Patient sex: M
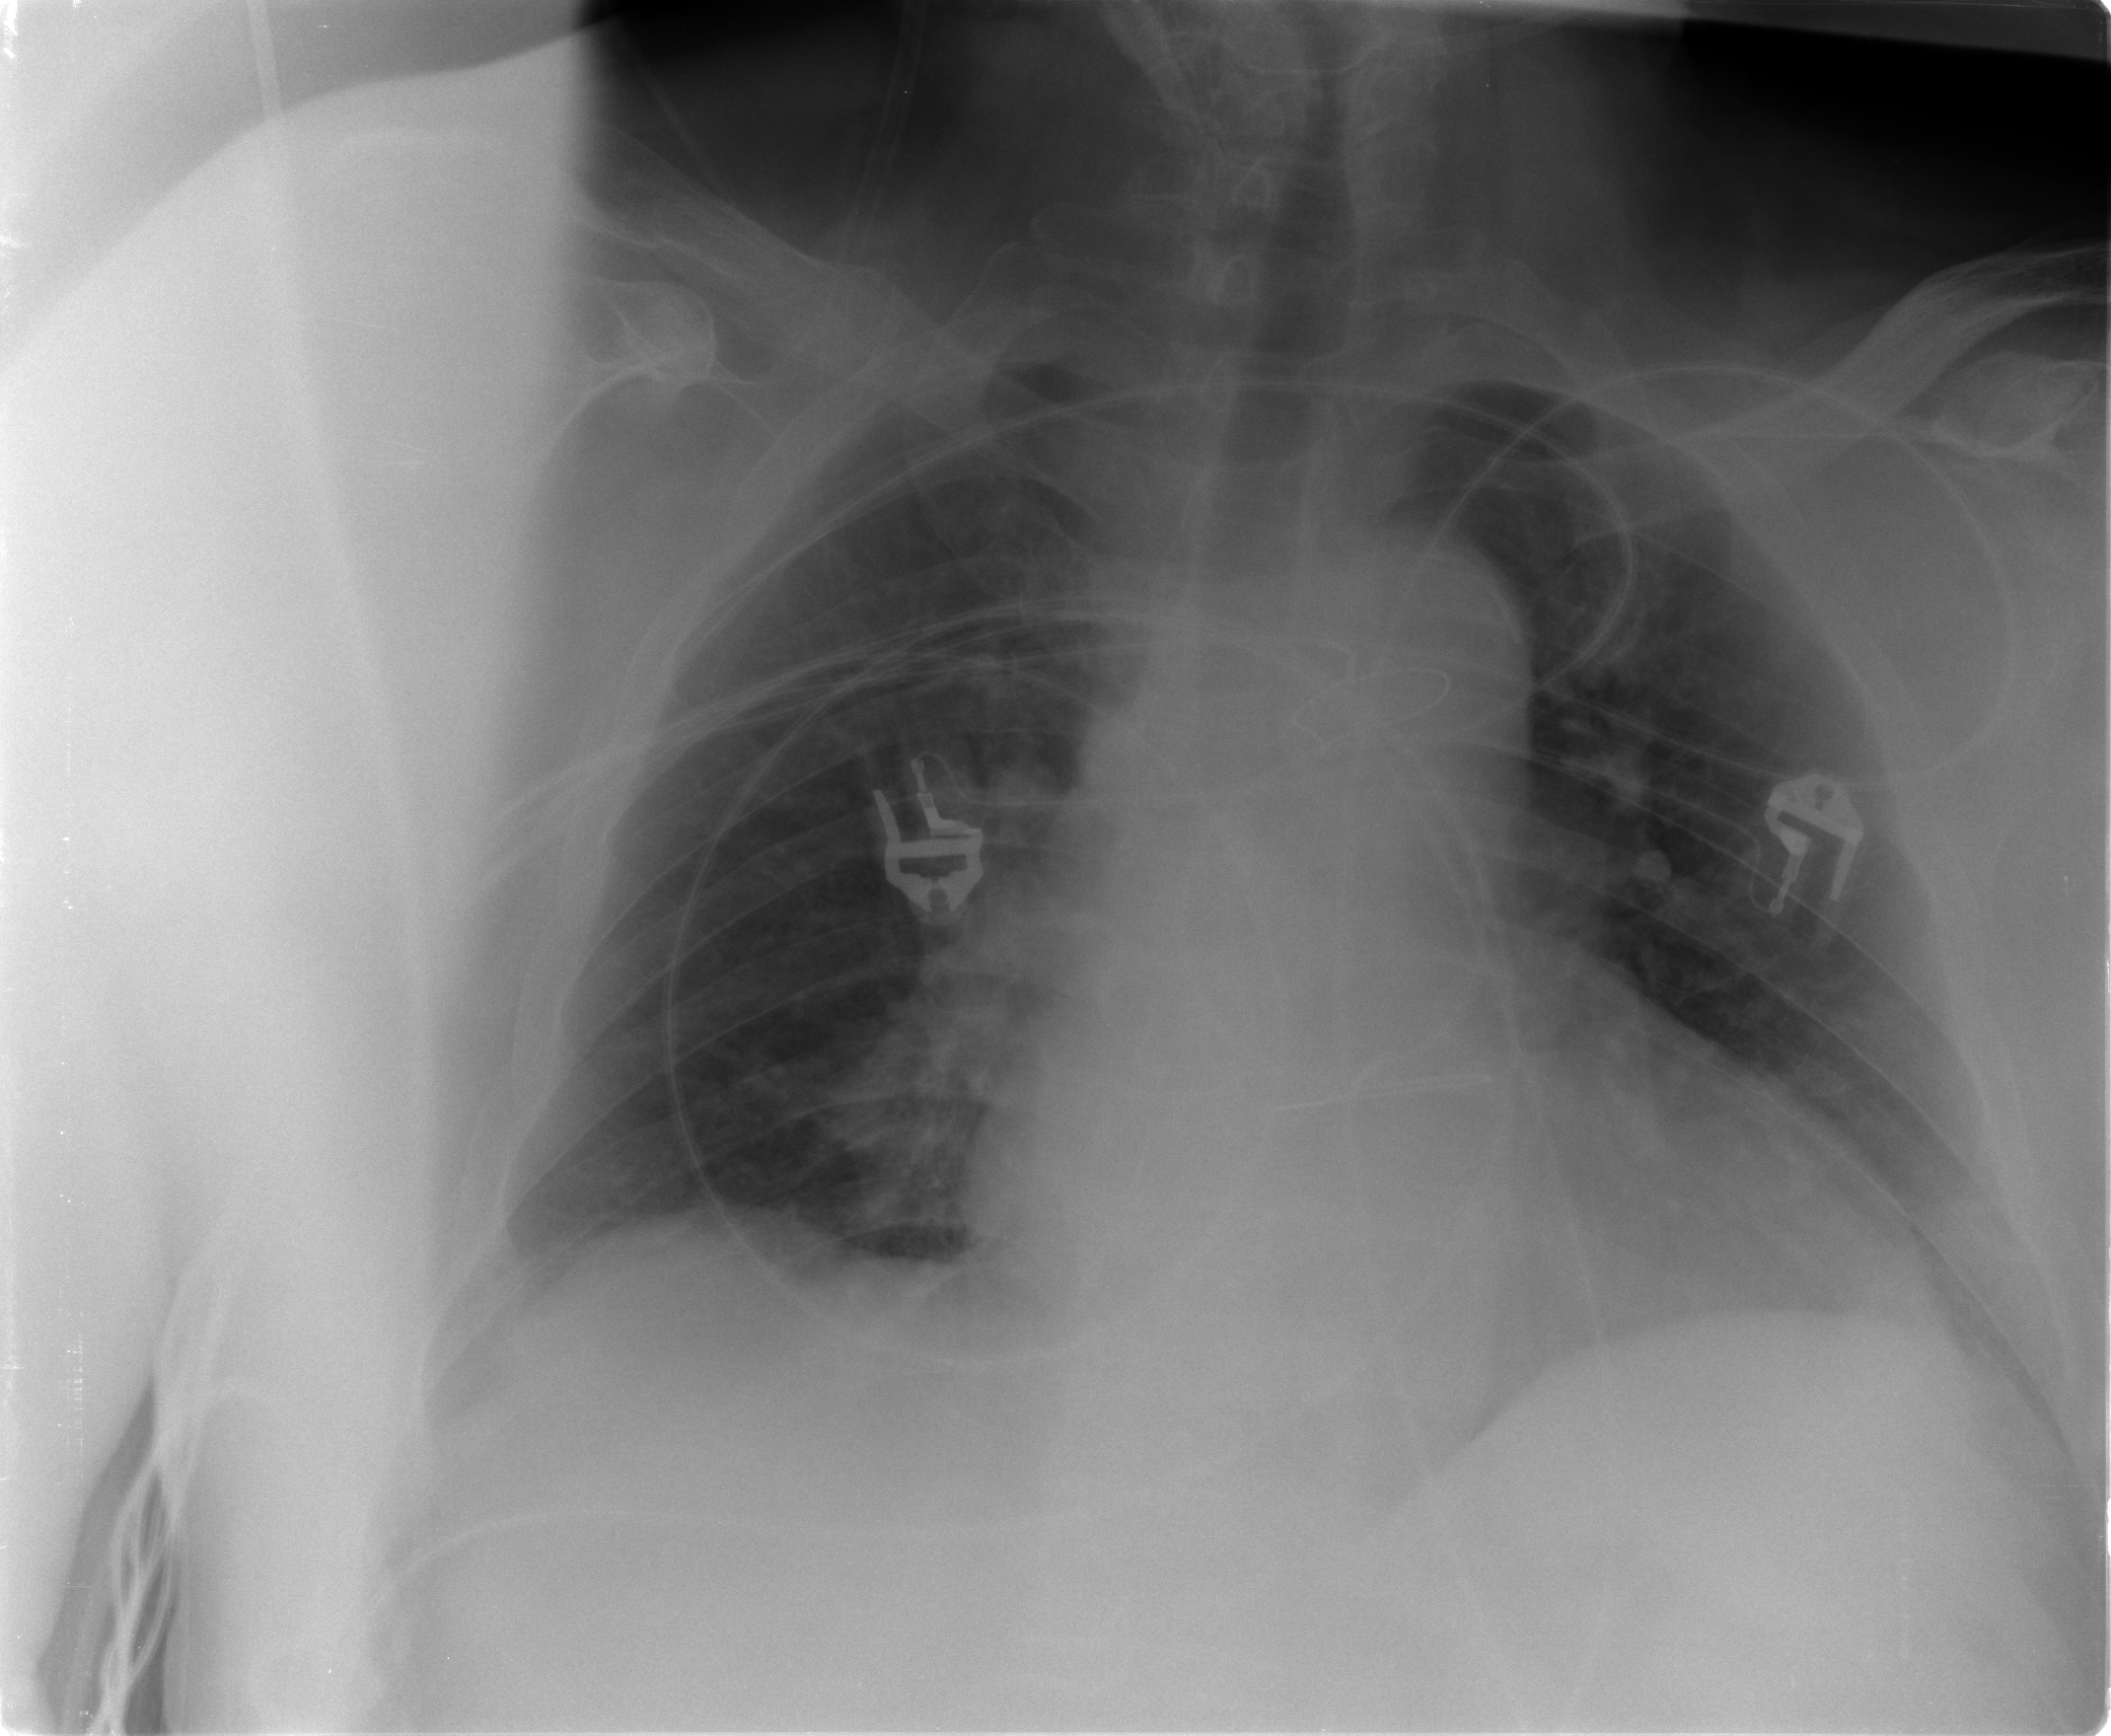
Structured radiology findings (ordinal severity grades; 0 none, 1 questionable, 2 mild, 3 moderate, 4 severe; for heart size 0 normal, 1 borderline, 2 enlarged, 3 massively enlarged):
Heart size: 1
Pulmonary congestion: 0
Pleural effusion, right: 0
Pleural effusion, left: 1
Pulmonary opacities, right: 0
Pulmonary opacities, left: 0
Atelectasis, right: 2
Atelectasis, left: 2